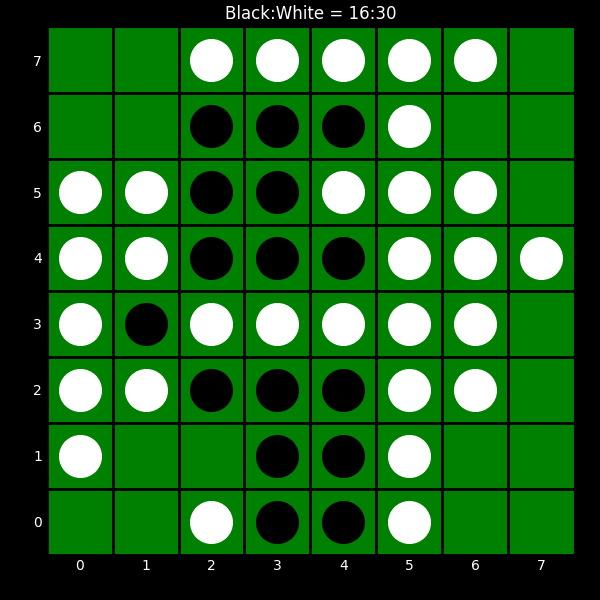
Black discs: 16
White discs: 30